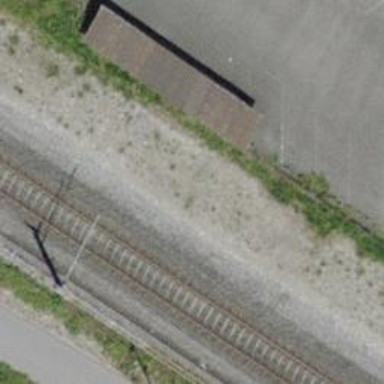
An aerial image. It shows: Abandoned railway spur.